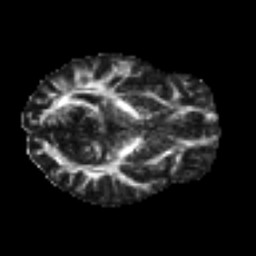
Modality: FA
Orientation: axial
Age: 24
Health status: ill
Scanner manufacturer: philips
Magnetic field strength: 3 T
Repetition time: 9 s
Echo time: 0.127 s